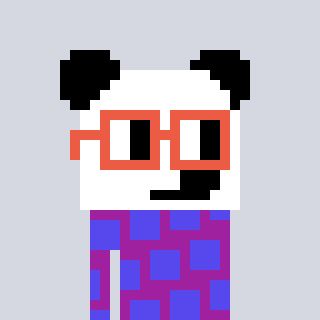
a pixel art character with square orange glasses, a panda-shaped head and a magenta-colored body on a cool background